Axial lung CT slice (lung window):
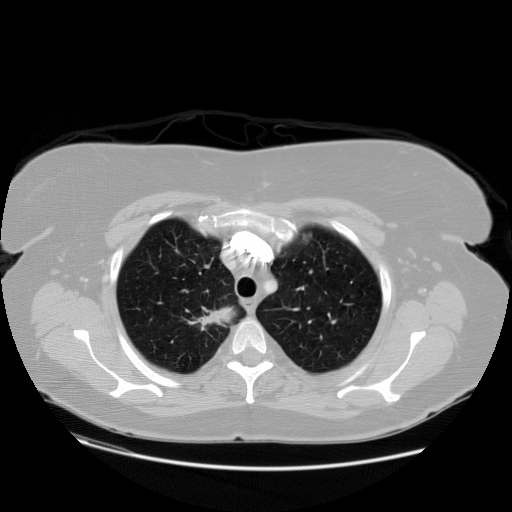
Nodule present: yes
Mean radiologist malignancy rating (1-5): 4.5